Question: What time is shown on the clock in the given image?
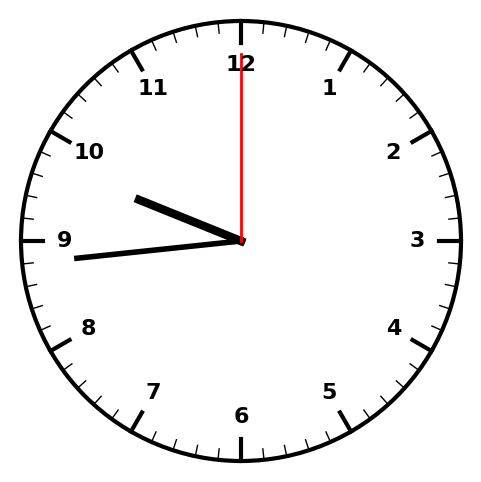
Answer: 09:44:00